Interaction volume radius: 10 \u00c5
Interaction volume height: 20 \u00c5
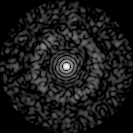
Disorder parameter: 0.8396